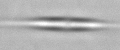
Label: Cylindrotheca